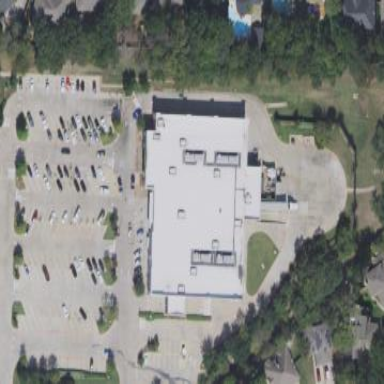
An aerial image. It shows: Retail building housing supermarket.